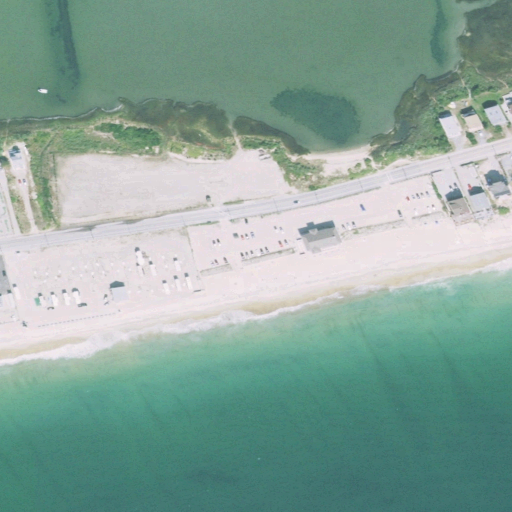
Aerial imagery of beach in Rhode Island named Atlantic Beach containing open water, barren land, medium intensity development, herbaceous wetlands, high intensity development, and low intensity development